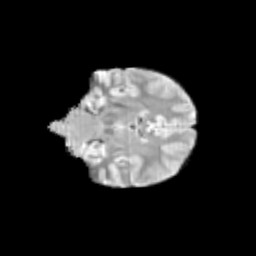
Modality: T2w
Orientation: coronal
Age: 12
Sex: male
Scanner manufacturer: siemens
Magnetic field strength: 3 T
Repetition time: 3.8 s
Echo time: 0.07 s